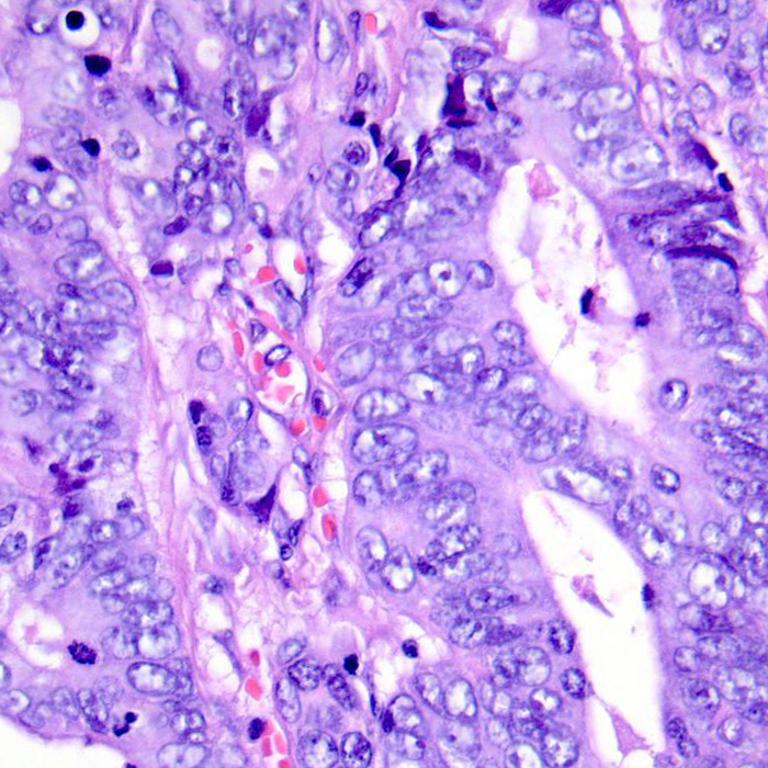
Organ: colon
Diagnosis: adenocarcinomas